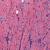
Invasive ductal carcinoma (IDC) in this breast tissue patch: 0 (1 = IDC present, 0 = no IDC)